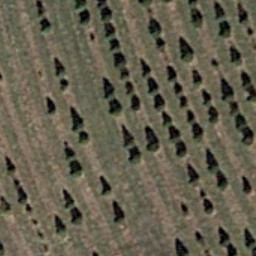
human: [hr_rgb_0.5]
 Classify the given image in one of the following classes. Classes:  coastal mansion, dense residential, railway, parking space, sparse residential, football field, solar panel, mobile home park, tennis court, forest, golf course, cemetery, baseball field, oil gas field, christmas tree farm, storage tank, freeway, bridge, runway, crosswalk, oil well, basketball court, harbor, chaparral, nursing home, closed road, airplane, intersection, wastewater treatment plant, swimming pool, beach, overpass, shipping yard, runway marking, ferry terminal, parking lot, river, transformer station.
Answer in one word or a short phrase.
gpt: christmas tree farm